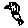
Label: bird